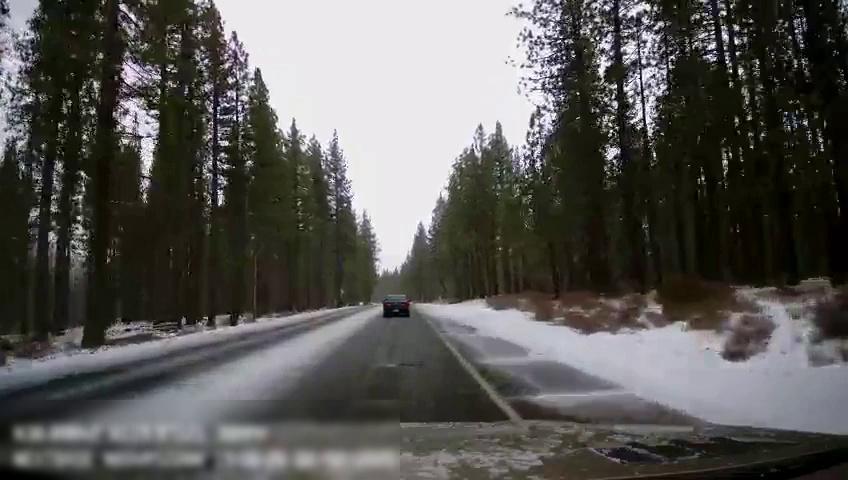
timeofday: Day
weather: Snowy
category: Drivable Space
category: Vehicles | Car
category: Lanes | Current Lane